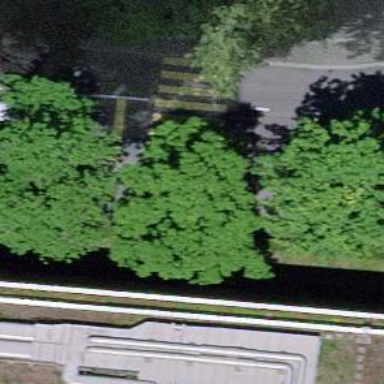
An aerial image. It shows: Tree-lined avenue.